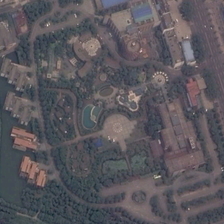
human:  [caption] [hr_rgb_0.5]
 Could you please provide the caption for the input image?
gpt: many green trees and some buildings are in a resort .

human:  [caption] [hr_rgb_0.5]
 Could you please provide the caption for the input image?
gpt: many green trees and some buildings are in a resort .

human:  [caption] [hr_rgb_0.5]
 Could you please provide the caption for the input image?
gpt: many green trees and some buildings are in a resort .

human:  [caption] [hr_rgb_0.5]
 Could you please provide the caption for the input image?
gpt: many green trees and some buildings are in a resort .

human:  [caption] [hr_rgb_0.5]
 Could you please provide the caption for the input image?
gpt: many green trees and some buildings are in a resort .